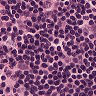
Metastatic tissue present: no